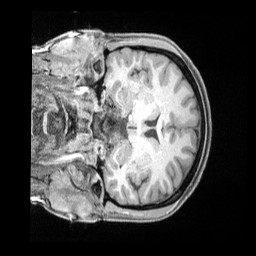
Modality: T1w
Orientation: coronal
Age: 38
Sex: female
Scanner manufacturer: siemens
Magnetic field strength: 3 T
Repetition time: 2 s
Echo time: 0.00211 s